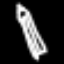
Label: pencil